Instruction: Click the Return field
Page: home
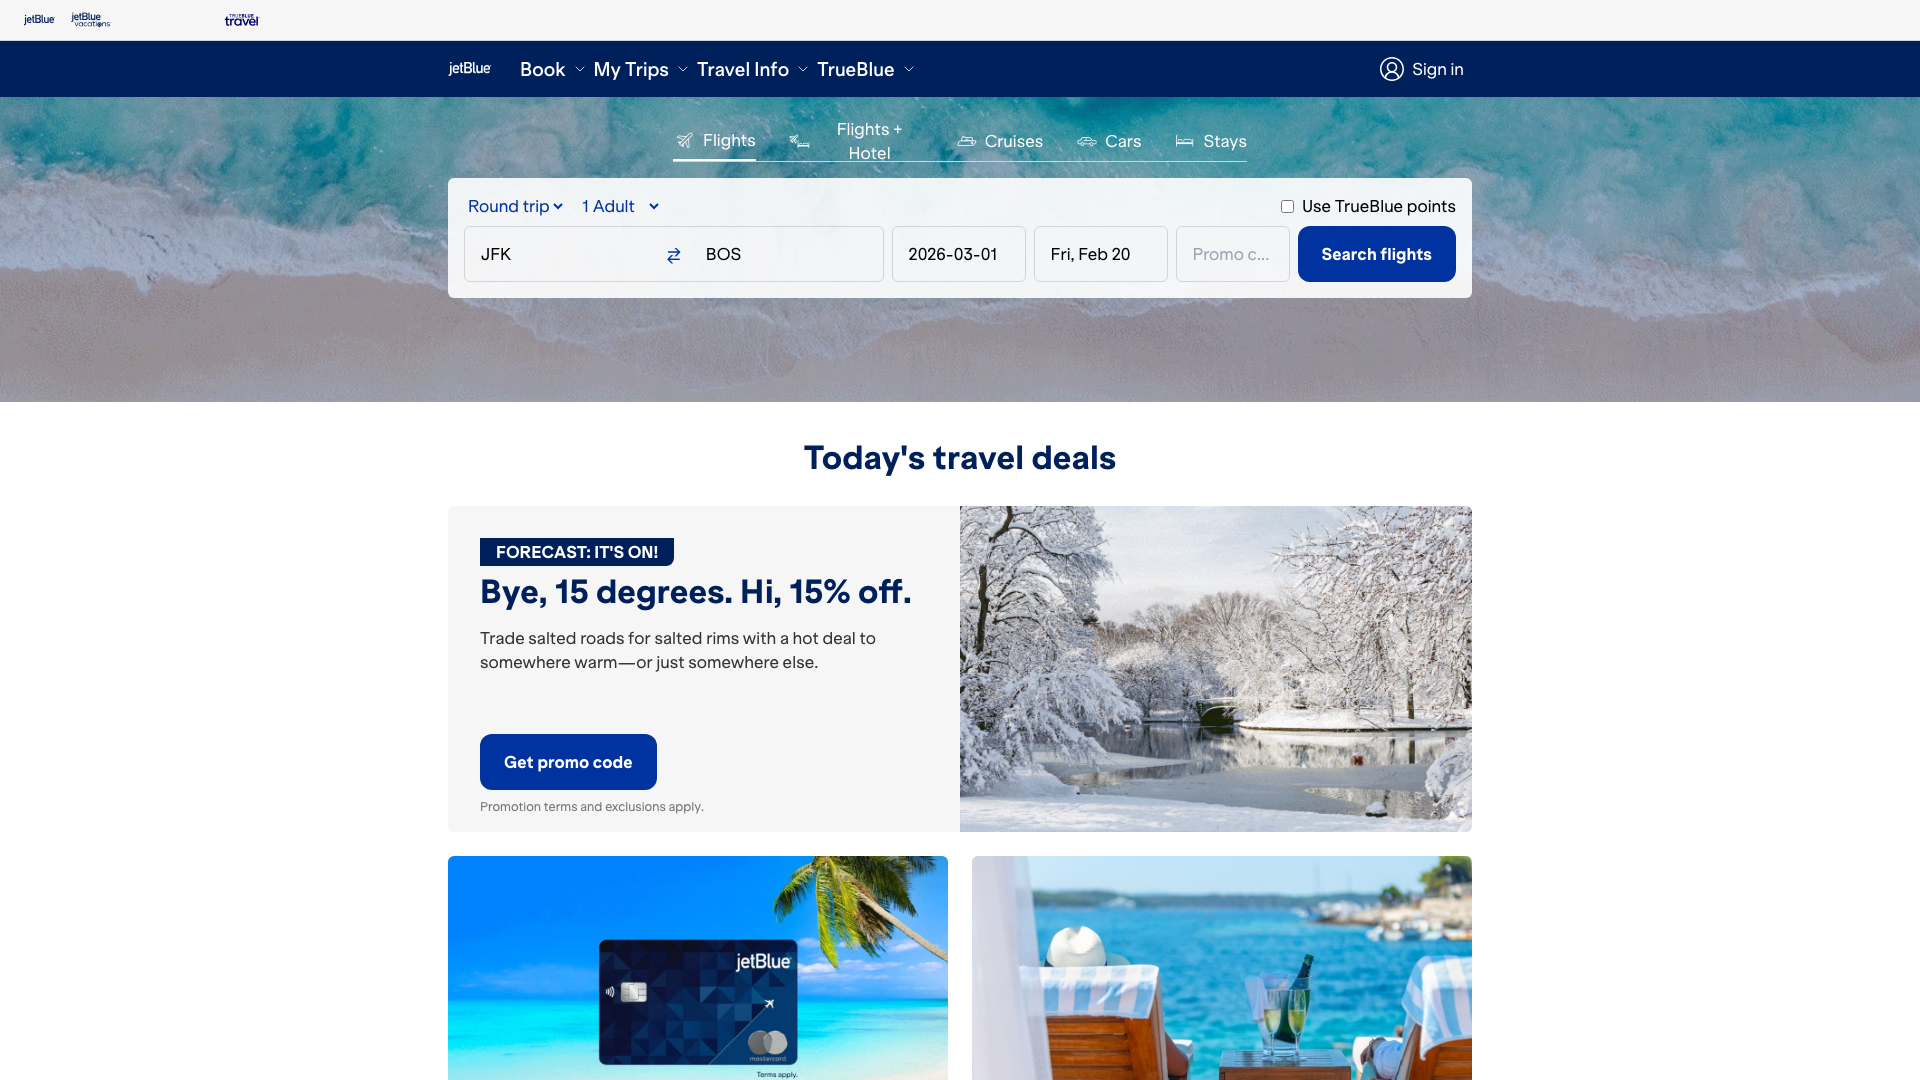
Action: click